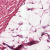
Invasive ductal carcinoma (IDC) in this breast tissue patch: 1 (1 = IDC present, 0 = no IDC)